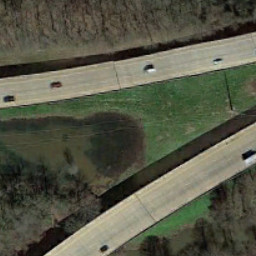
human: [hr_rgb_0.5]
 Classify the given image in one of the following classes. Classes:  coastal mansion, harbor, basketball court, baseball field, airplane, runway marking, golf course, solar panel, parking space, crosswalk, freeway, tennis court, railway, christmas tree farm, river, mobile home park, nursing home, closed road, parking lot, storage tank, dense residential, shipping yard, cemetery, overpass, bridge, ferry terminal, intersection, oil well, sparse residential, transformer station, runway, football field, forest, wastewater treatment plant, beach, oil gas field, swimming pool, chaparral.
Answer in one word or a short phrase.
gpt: overpass